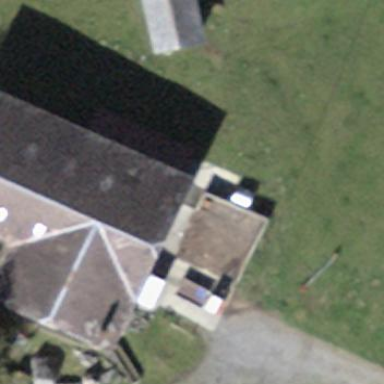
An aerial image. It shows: Farm building.